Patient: sex M, age 65
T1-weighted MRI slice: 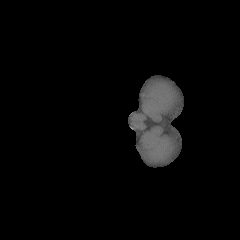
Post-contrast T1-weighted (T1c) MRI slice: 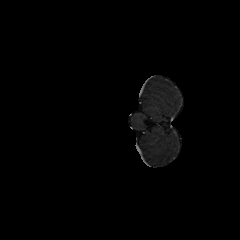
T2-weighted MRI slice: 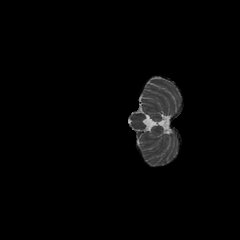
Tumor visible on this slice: no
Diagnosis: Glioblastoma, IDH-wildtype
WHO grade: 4